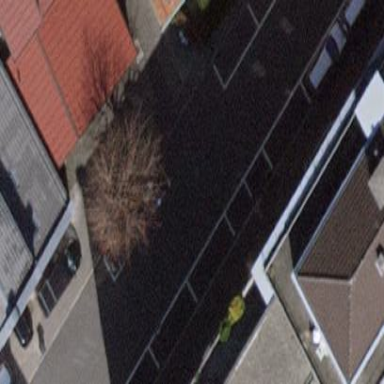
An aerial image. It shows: Parking area with surface.